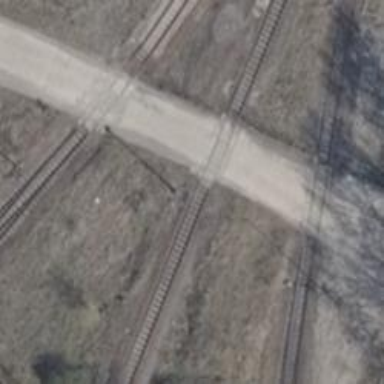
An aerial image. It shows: Level crossing along the railway.